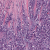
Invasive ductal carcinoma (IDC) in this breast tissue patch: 1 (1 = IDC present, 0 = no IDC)